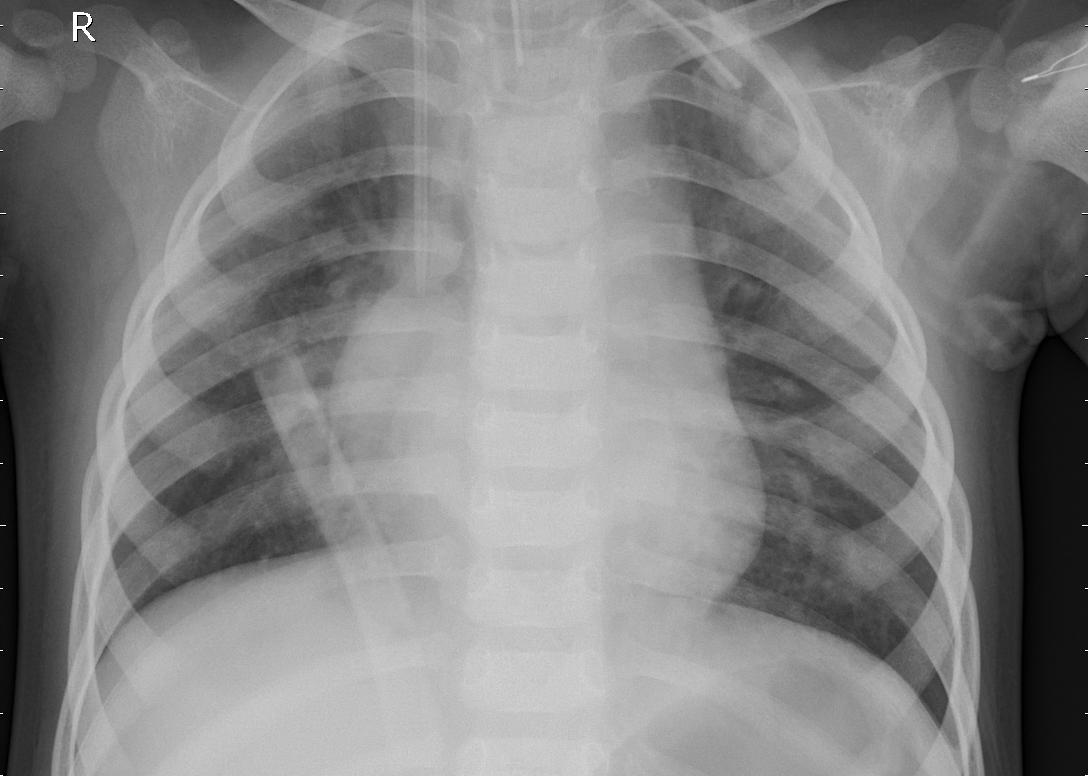
Diagnosis: PNEUMONIA